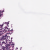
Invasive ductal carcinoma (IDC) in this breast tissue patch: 1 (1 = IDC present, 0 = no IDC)